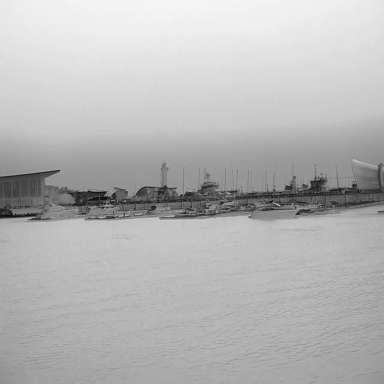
There are 16 objects shown in the infrared image, including five canoes, two liners, and nine container_ships.